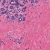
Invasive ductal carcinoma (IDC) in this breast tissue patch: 0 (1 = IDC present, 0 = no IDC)